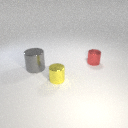
small red metal cylinder behind small yellow metal cylinder